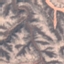
Land use / land cover: HerbaceousVegetation